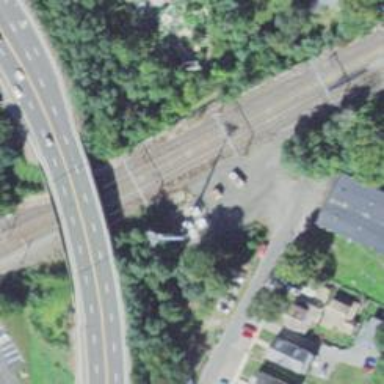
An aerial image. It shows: Railway with continuous electrified contact line.